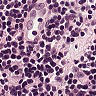
Metastatic tissue present: no